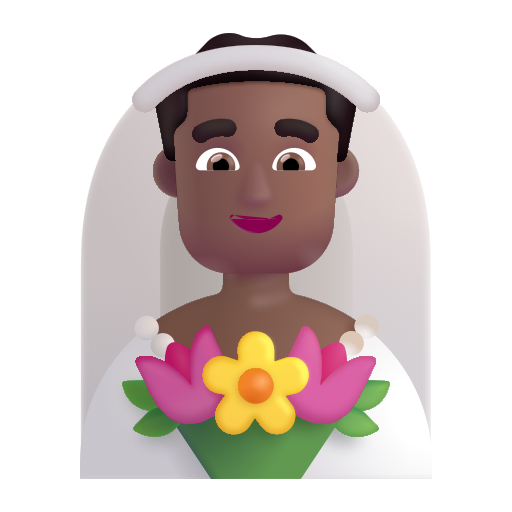
man with veil color  dark